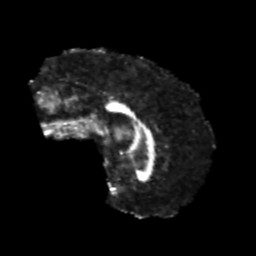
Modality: FA
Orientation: sagittal
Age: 22
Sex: female
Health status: healthy
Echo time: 0.074 s